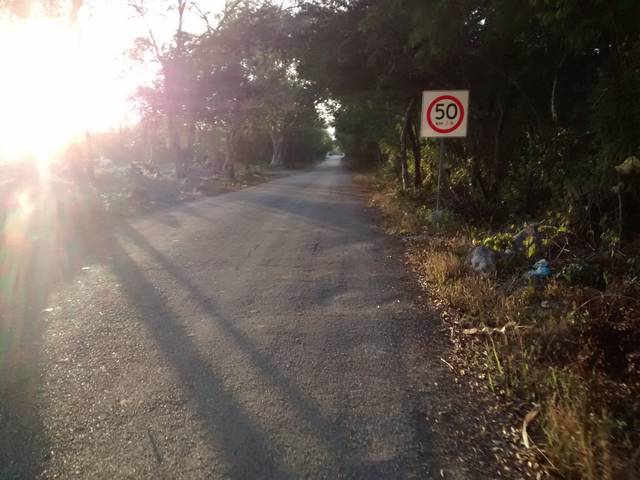
Region: Mexico
Coordinates: 20.681, -88.162